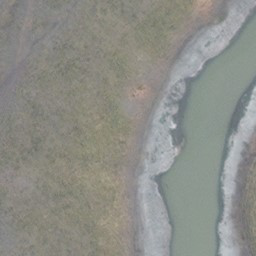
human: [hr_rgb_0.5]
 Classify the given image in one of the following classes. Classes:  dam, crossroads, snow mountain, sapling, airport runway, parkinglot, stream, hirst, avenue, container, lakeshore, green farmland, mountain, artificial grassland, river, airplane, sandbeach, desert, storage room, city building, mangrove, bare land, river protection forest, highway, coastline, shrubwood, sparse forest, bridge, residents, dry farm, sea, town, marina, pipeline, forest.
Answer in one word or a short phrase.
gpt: river